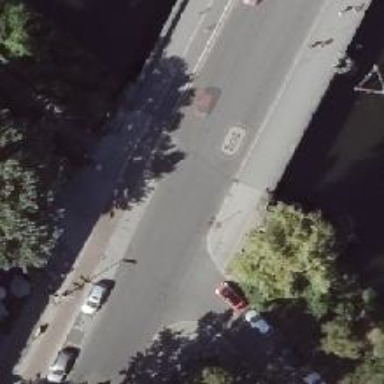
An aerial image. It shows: Residential road with asphalt surface. There are separate sidewalks on both sides and cycle track on the left.